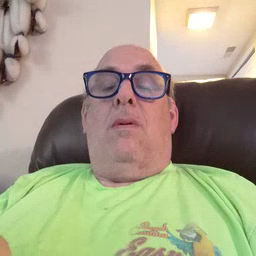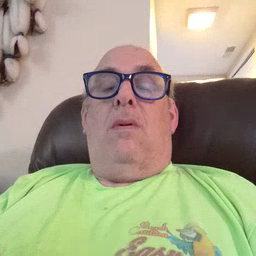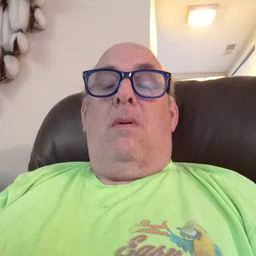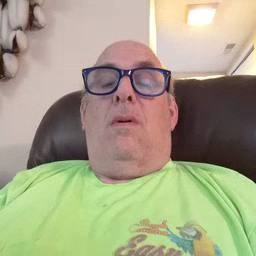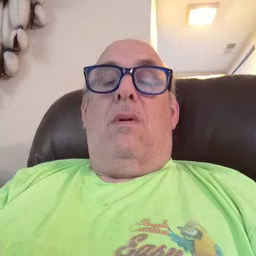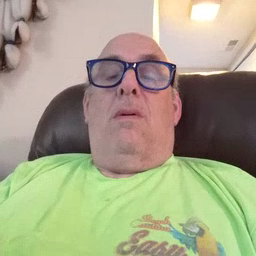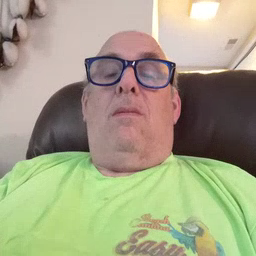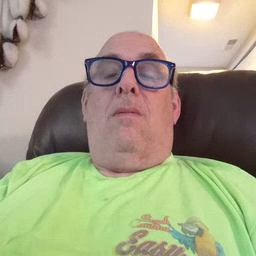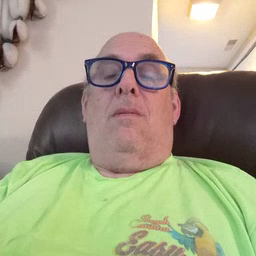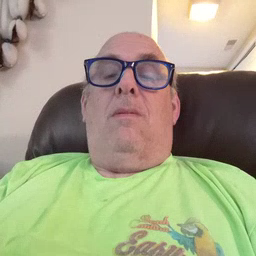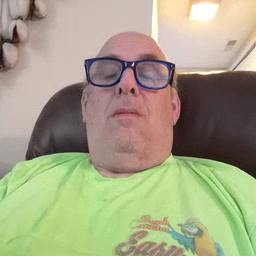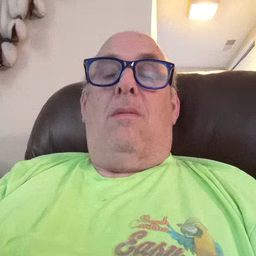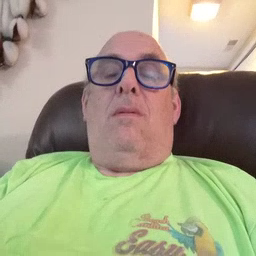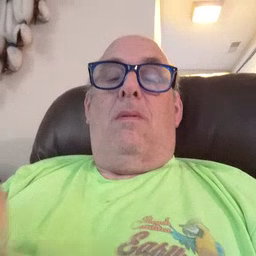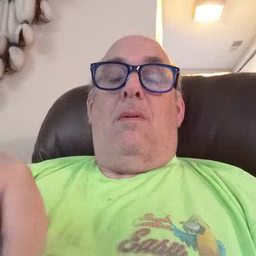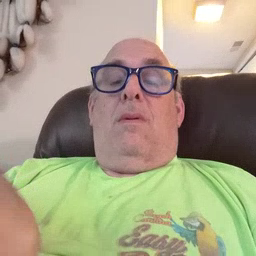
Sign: zipper